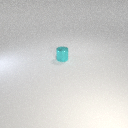
small cyan metal cylinder